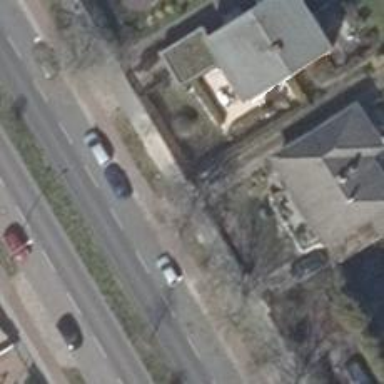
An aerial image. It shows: Driveway with concrete surface.